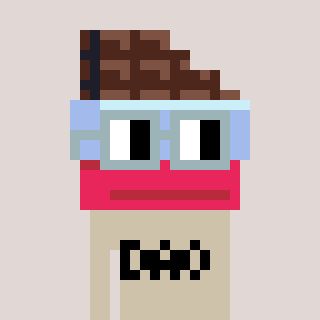
a pixel art character with square dark gray glasses, a chocolate-shaped head and a bege-colored body on a warm background